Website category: university
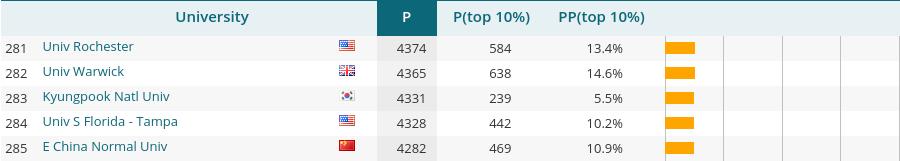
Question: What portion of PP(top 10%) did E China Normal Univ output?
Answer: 10.9%

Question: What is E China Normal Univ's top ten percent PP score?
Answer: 10.9%

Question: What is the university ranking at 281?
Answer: Univ Rochester

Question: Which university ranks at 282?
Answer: Univ Warwick

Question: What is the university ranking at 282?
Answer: Univ Warwick

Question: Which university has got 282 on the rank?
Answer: Univ Warwick

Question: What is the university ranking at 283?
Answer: Kyungpook Natl Univ

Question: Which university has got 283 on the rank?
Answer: Kyungpook Natl Univ

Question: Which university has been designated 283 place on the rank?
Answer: Kyungpook Natl Univ

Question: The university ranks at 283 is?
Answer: Kyungpook Natl Univ

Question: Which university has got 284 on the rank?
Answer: Univ S Florida - Tampa

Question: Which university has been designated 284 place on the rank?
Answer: Univ S Florida - Tampa

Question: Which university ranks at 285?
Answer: E China Normal Univ

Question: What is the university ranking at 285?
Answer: E China Normal Univ

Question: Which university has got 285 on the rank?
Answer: E China Normal Univ

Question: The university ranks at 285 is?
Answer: E China Normal Univ

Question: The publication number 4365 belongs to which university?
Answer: Univ Warwick

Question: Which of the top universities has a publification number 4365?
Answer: Univ Warwick

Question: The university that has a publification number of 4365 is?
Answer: Univ Warwick

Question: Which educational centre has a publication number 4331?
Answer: Kyungpook Natl Univ

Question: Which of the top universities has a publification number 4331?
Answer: Kyungpook Natl Univ

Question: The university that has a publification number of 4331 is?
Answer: Kyungpook Natl Univ

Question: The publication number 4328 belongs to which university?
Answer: Univ S Florida - Tampa

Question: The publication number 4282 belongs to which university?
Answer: E China Normal Univ

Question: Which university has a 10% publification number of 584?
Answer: Univ Rochester

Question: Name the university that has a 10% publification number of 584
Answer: Univ Rochester

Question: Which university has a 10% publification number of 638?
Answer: Univ Warwick

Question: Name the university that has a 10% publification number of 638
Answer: Univ Warwick

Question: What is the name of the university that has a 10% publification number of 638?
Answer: Univ Warwick

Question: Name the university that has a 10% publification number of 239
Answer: Kyungpook Natl Univ

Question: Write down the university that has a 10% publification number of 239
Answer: Kyungpook Natl Univ

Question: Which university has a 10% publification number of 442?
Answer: Univ S Florida - Tampa

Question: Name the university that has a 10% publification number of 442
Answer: Univ S Florida - Tampa

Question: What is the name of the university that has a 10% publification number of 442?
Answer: Univ S Florida - Tampa

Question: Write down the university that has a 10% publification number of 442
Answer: Univ S Florida - Tampa

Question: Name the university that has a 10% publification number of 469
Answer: E China Normal Univ

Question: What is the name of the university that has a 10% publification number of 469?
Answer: E China Normal Univ